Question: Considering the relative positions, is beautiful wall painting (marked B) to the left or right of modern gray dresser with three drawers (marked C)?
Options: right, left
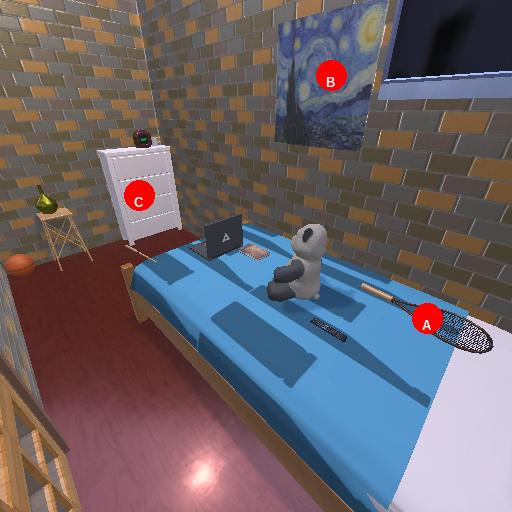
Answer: right